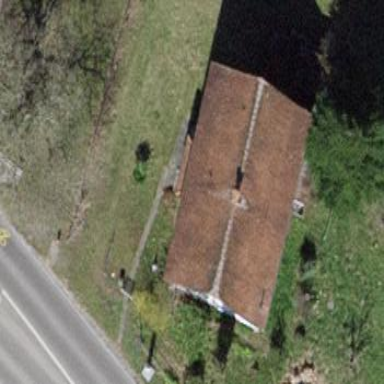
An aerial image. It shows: Shed.